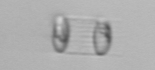
Label: Skeletonema